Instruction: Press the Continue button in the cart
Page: cart
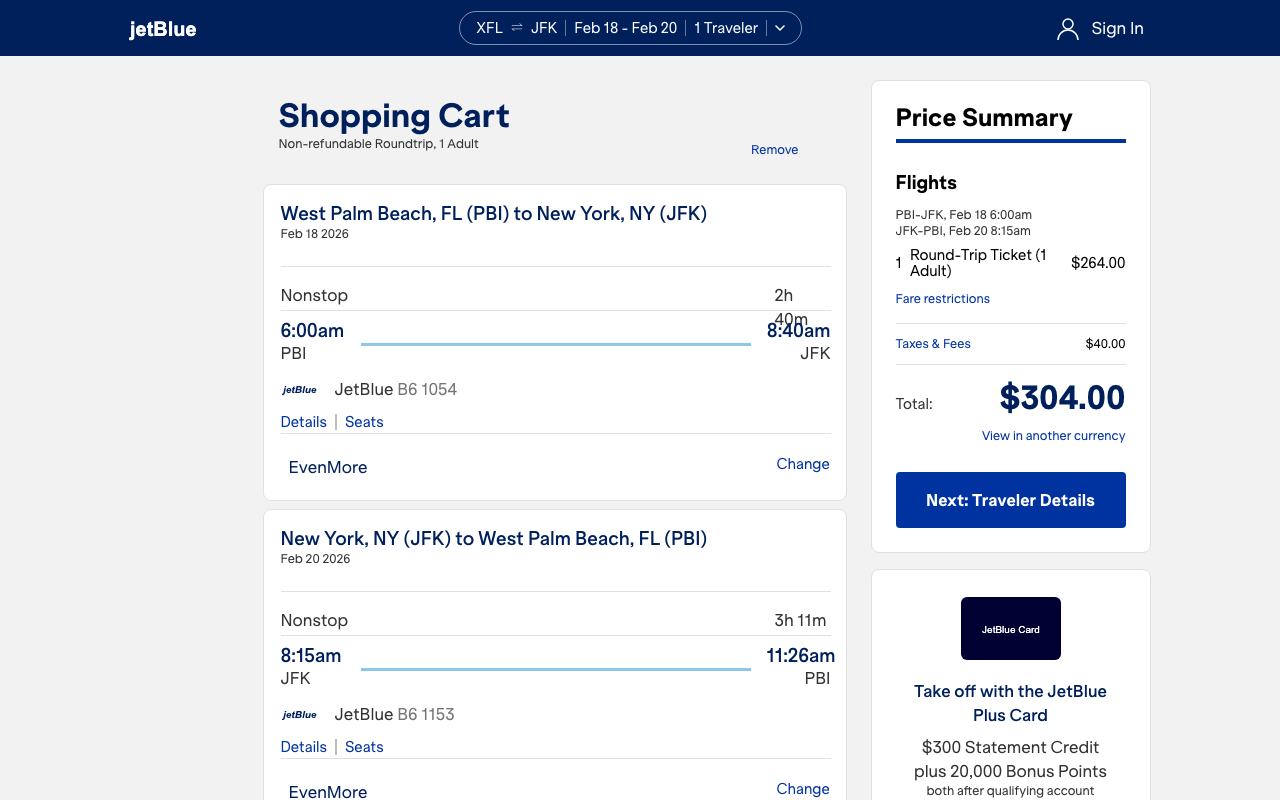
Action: click